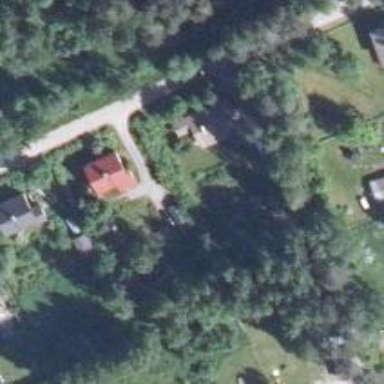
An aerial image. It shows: Driveway.